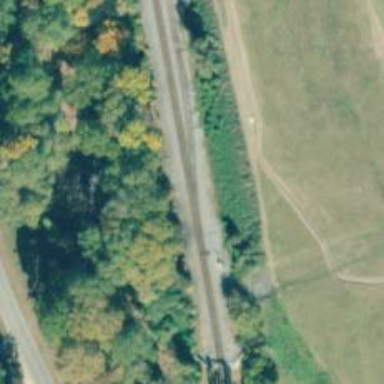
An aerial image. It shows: Railway track.